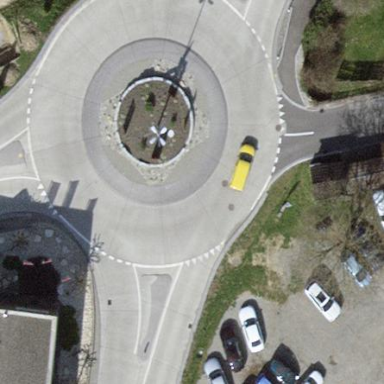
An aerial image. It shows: Secondary road made of asphalt leading to roundabout.